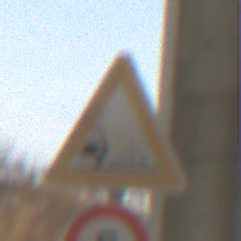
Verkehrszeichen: SplittSchotter
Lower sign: Geschwindigkeit5
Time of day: MorningAfternoon
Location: Roofed (Suburban)
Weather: PartlyCloudy
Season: Winter
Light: Natural